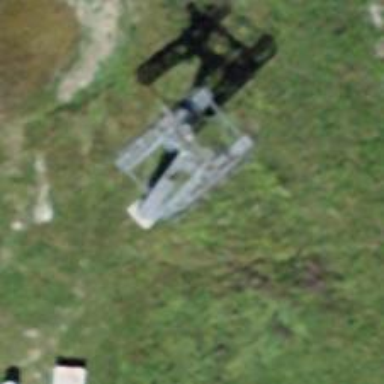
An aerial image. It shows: Chair lift.